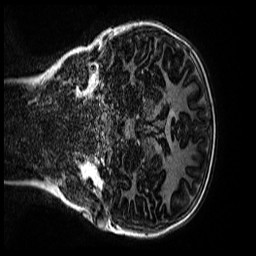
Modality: MP2RAGE
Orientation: coronal
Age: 10
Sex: female
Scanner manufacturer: siemens
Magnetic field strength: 3 T
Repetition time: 4 s
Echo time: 0.00299 s